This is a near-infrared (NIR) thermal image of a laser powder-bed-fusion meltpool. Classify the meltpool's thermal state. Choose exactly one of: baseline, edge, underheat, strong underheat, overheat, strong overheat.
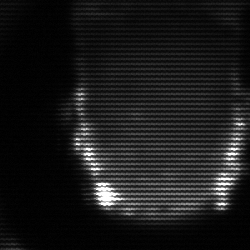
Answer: baseline